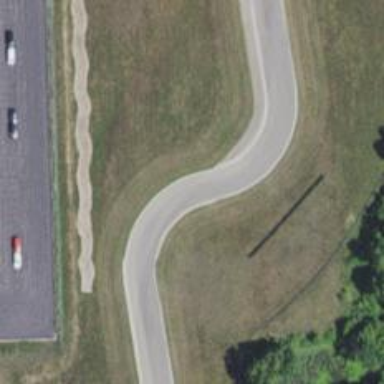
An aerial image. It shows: Raceway for motor sports.